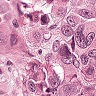
Metastatic tissue present: yes